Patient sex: M
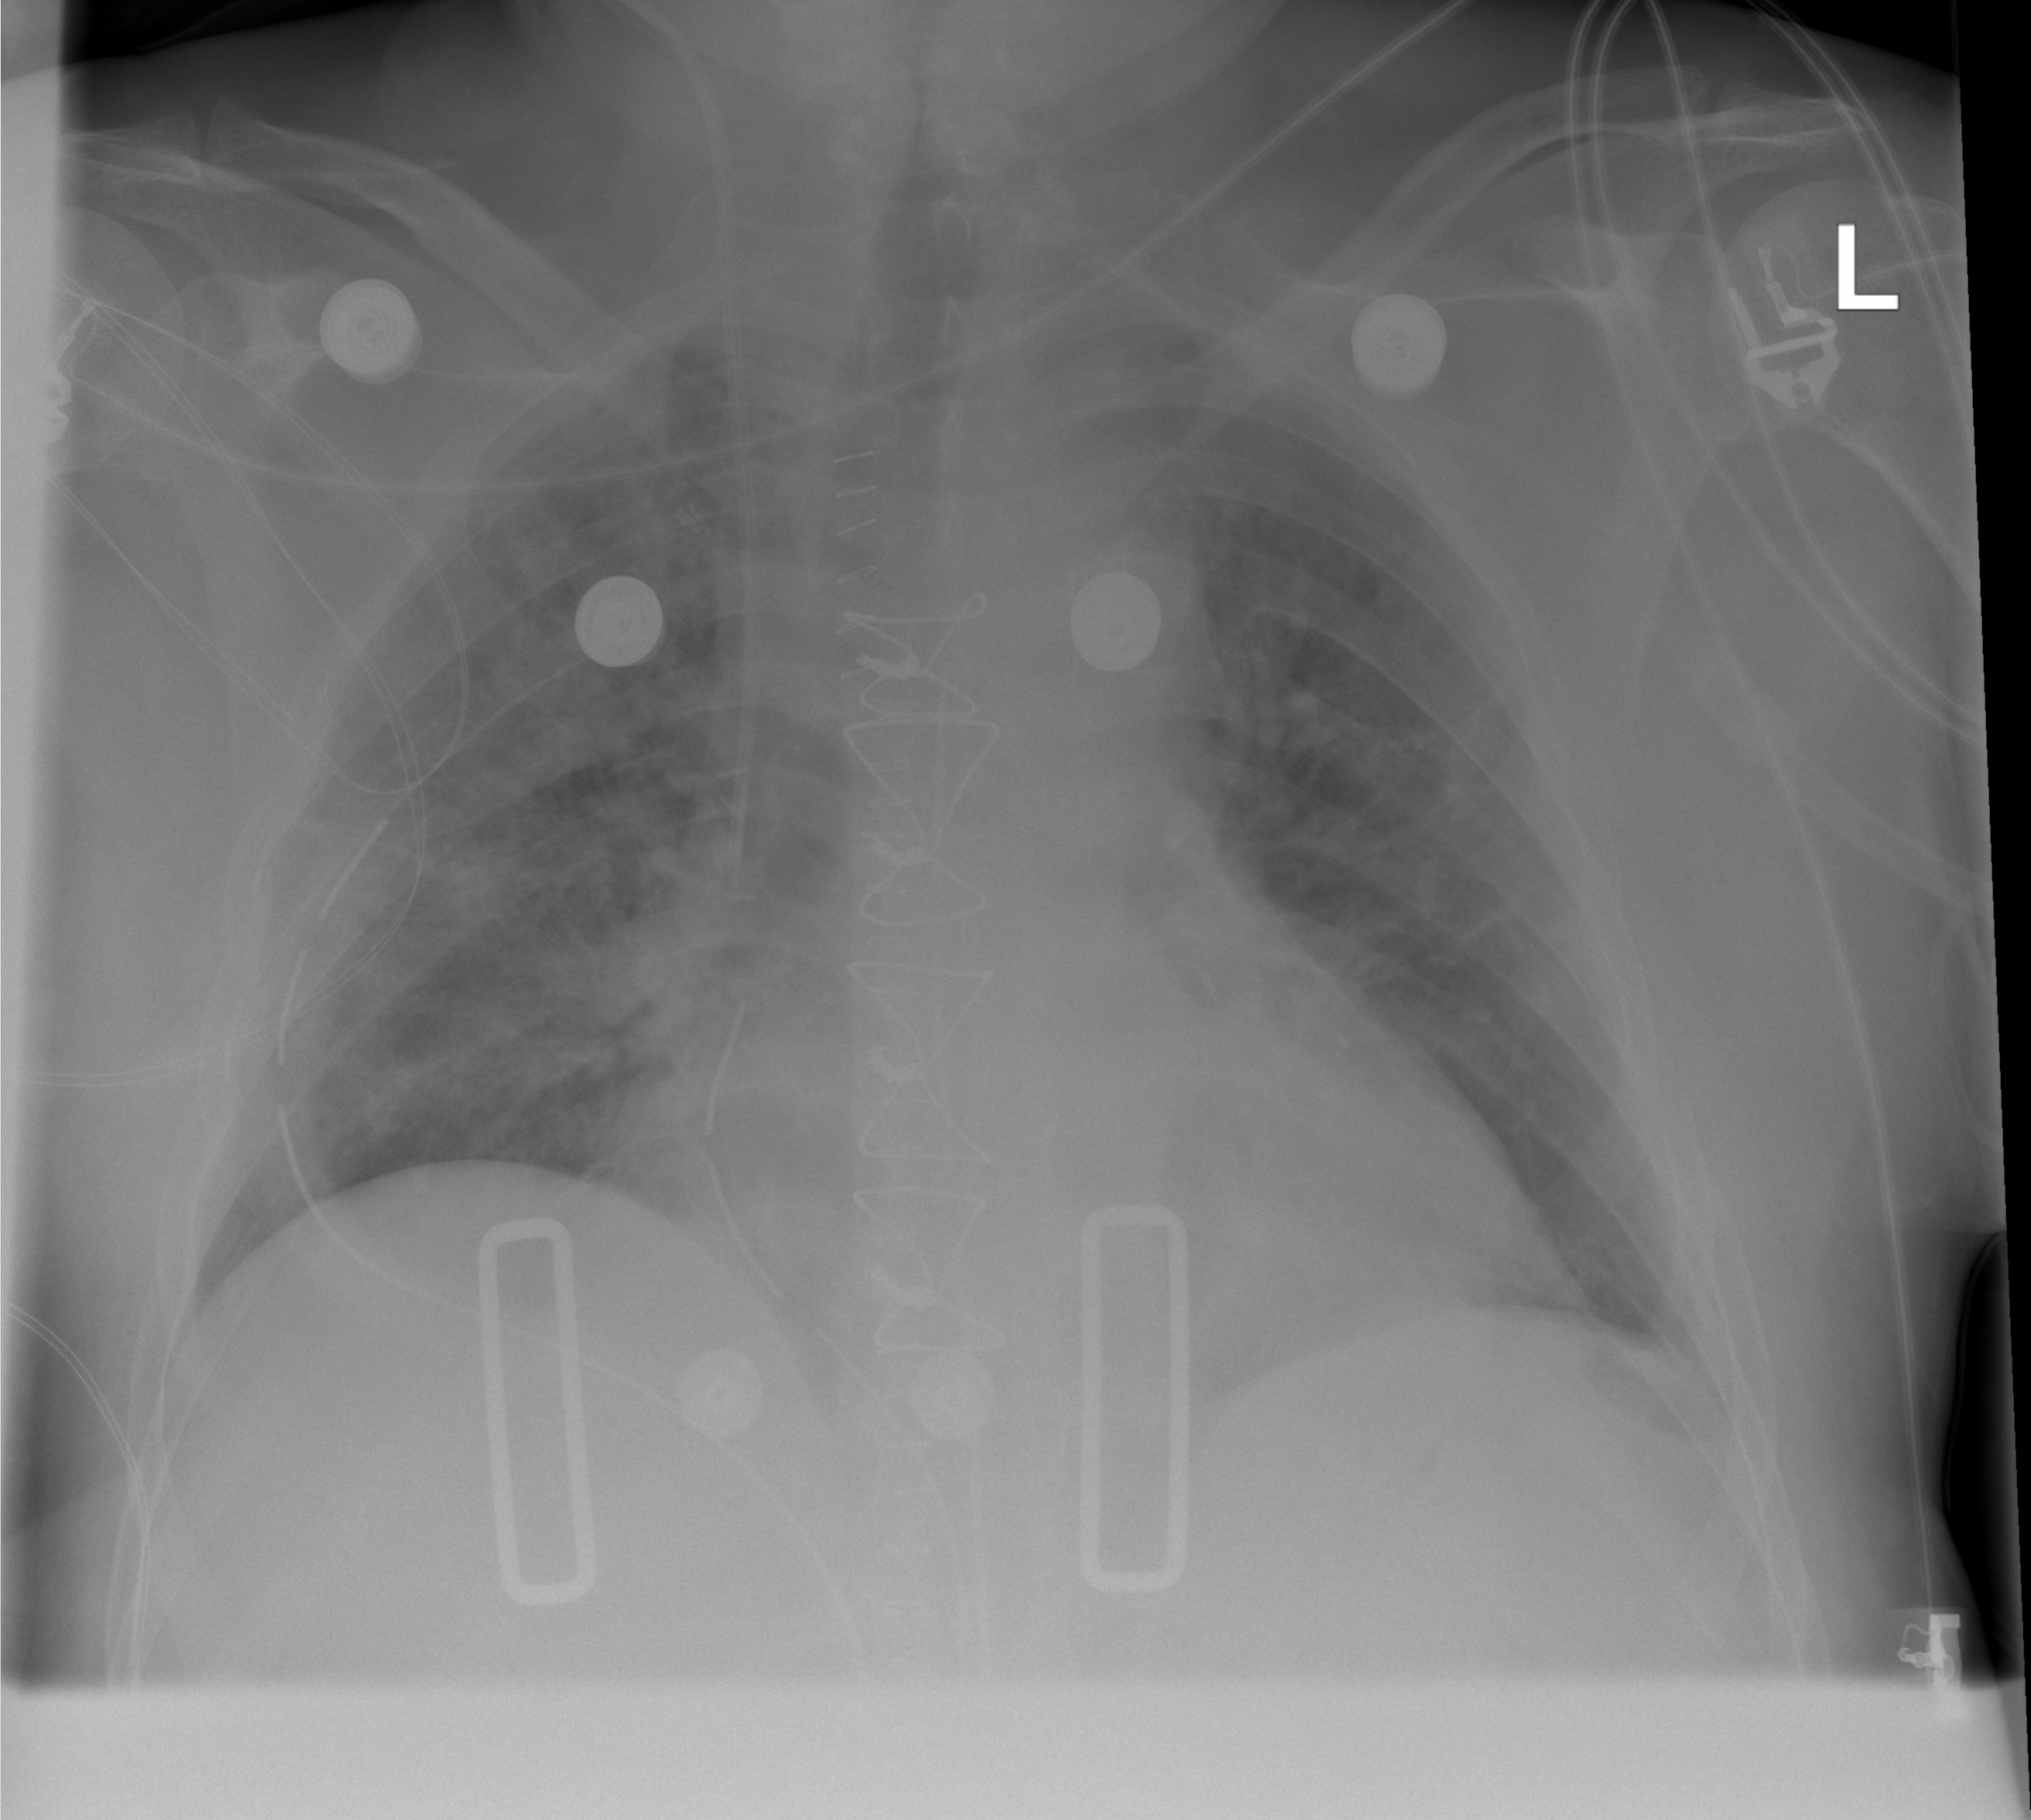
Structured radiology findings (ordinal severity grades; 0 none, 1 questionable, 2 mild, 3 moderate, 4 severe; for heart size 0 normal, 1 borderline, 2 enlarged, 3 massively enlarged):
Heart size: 2
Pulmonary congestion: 2
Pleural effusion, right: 0
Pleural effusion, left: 0
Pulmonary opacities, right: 2
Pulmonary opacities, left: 2
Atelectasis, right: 2
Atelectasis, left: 2